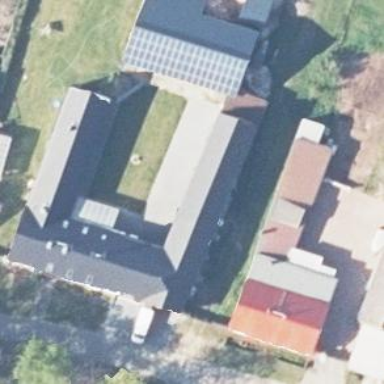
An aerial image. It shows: Stable building.